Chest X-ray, AP view. Patient: 54 years old, sex M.
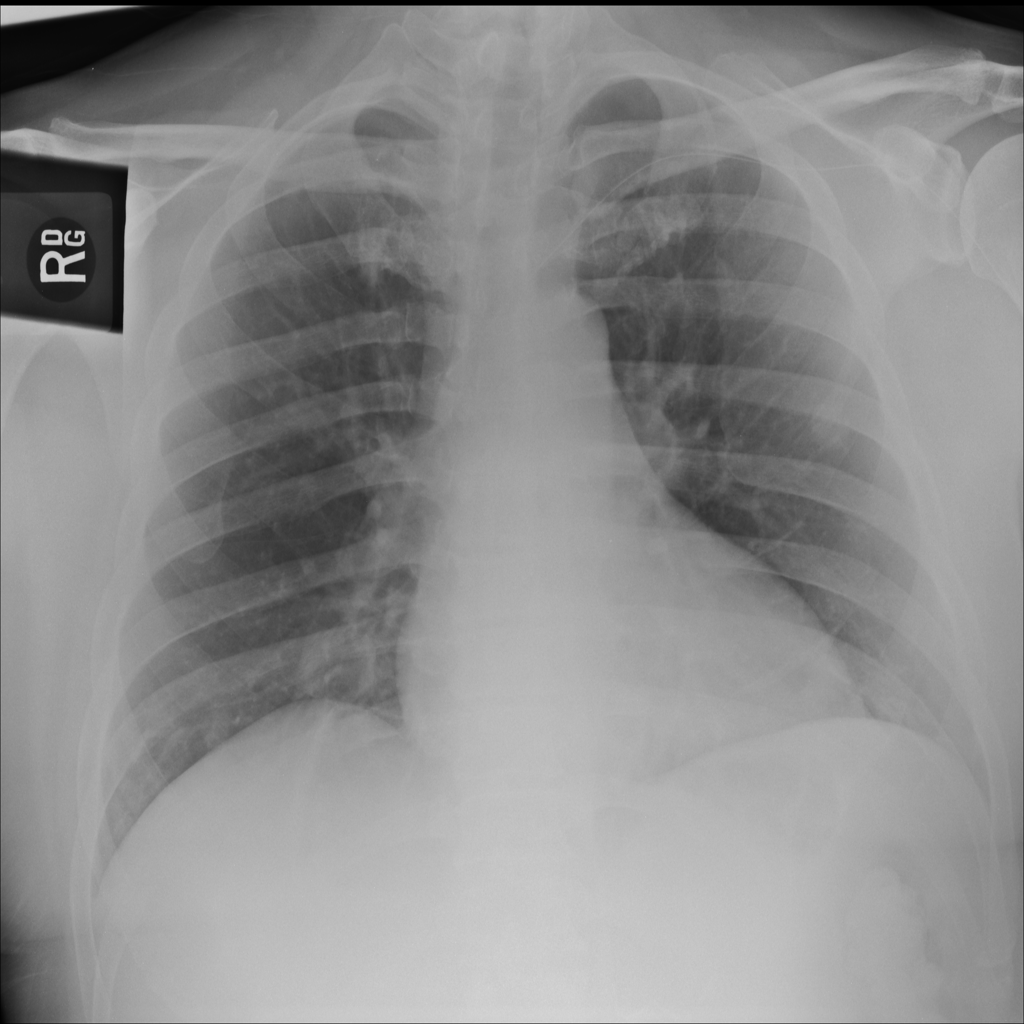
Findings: No Finding